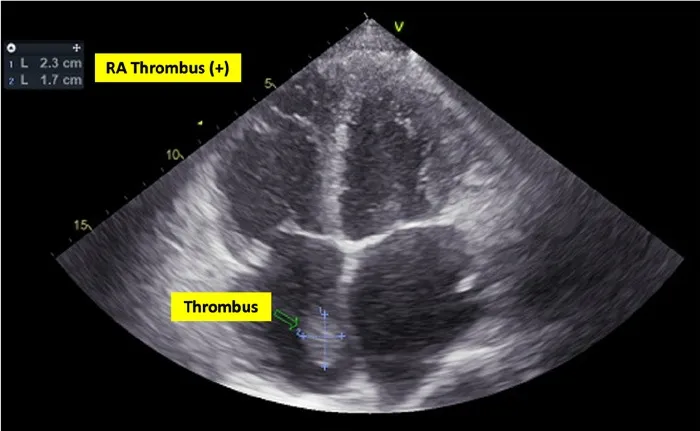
Transthoracic echocardiogram (TTE) showing thrombus in the right atrium. . RA = right atrium.
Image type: radiology (ultrasound)